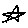
Label: star